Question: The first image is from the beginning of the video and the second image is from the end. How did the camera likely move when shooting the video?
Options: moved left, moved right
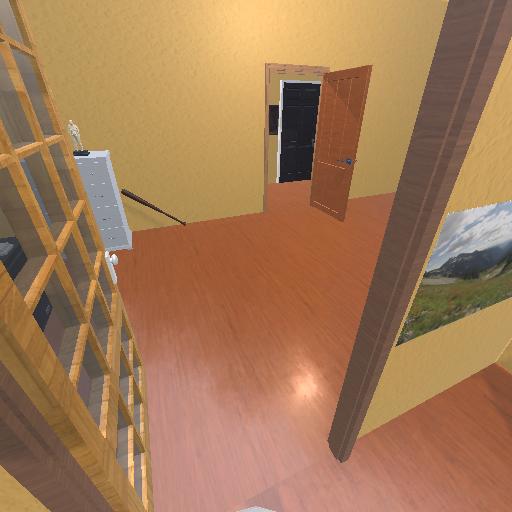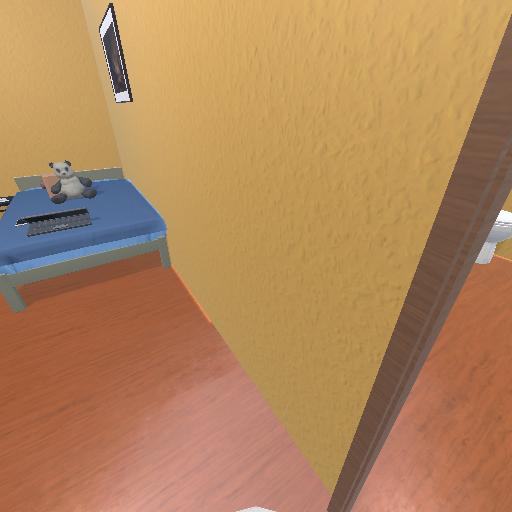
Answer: moved left